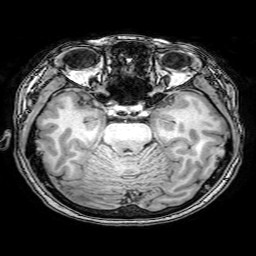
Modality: T1w
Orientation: coronal
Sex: female
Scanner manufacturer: philips
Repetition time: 0.008106 s
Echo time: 0.00371 s